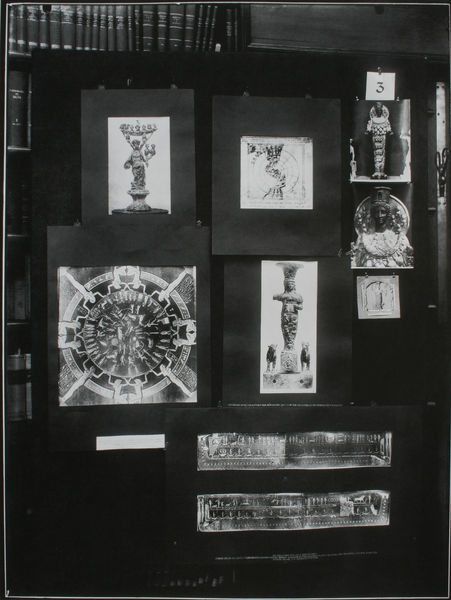
Titel: Der Bilderatlas Mnemosyne - Tafel 3
Künstler: Aby Warburg
Standort: London
Institution: Warburg Institute ©
Schlagwörter: weiß, frau, grau, schmuck, schwarz, säule, ornament, regal, wand, präsentation, bildnis, vorhang, figur, person, kreis, skulptur, statue, bilder, bücher, fotos, papier, ecke, figuren, rad, tafel, collage, foto, fotografie, antike, scheibe, schwarz weiss, vitrine, kasten, photo, ausstellung, karton, bücherregal, buchrücken, skulpturen, plastiken, statuen, zahl, bibliothek, regale, sammlung, hängung, mandala, reliefs, indien, reproduktion, volkskunst, armleuchter, abbildungen, ägypten, gegenstände, zeichnungen, archäologie, übersicht, statur, benennung, montage, indisch, hyroglyphen, fotografien, stellwand, photos, fundstücke, stecknadeln, warburg, albumseite, monumente, aby warburg, bilderatlas, mnemosyne, pinnwand, reproduktionen, aby, skupturen, tafel 3, 3, madala, asiatika